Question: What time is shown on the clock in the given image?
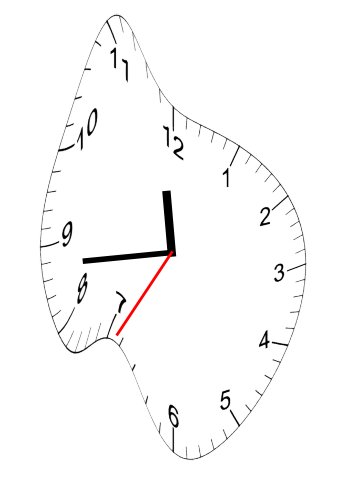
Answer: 11:43:35